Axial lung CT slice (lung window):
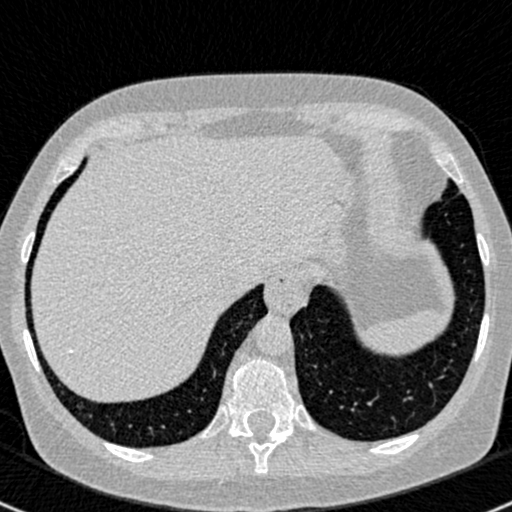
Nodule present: no